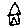
Label: house